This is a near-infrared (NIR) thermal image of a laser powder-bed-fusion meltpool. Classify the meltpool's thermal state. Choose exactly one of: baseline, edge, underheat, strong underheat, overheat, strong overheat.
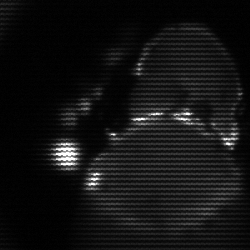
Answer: edge